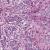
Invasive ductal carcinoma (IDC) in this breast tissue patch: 1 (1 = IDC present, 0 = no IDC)